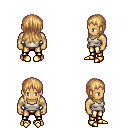
a pixel art fantasy rpg character, male body template, human, tanned skin, white pirate shirt, gold greaves, light blonde unkempt hairstyle, gold boots, four views (front, back, left, right), 2x2 character sprite sheet, small pixel art, hard edges, no anti-aliasing